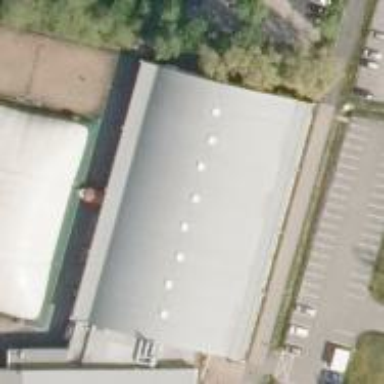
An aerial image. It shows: Sports center building that offers tennis and badminton facilities.